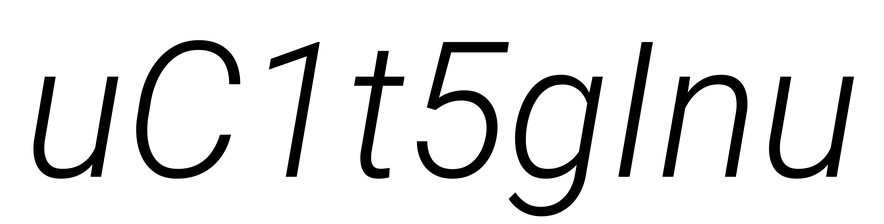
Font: Roboto-Italic_Light_Italic